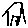
Label: house